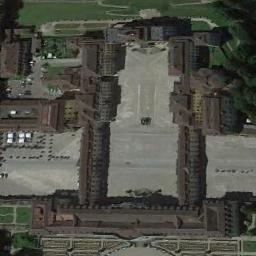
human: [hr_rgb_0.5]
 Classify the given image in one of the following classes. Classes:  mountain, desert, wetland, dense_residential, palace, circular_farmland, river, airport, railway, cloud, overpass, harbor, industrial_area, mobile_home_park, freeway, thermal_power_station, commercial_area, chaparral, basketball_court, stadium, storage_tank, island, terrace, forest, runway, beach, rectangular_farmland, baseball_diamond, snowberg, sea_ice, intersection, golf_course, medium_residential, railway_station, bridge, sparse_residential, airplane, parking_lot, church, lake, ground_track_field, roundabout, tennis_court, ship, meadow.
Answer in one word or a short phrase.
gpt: palace